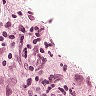
Metastatic tissue present: yes